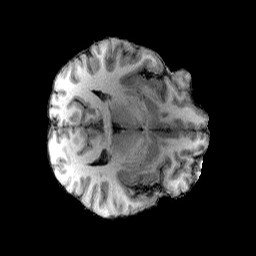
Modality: T1w
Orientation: axial
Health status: healthy